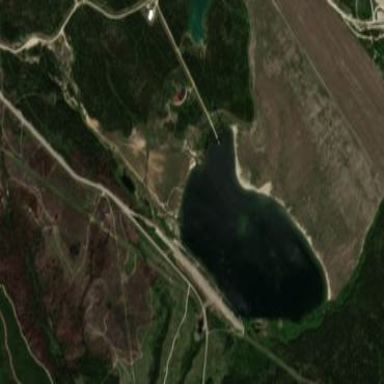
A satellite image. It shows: Man-made tailings pond.